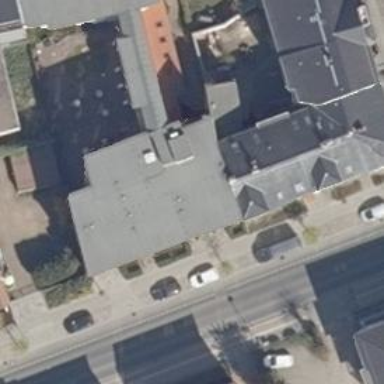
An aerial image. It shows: Nursing home.